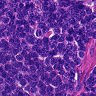
Metastatic tissue present: no